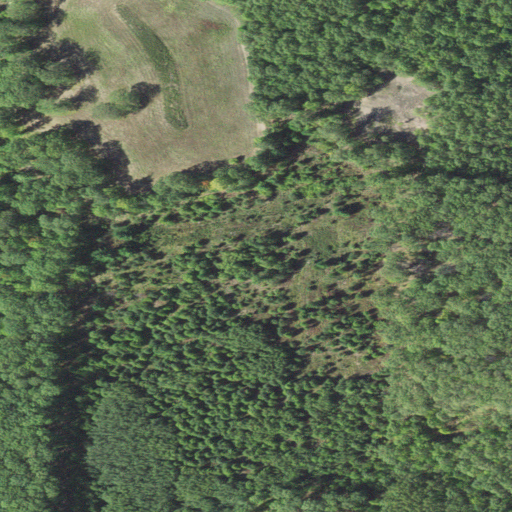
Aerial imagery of mountain in Michigan named Sixmile Hill containing deciduous forest, grassland, mixed forest, shrub, cultivated crops, and pasture